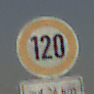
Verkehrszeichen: Geschwindigkeit120
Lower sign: LaengeEinerStrecke6
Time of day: MorningAfternoon
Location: Outdoor (Suburban)
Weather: Clear
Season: NotSpecified
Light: Natural